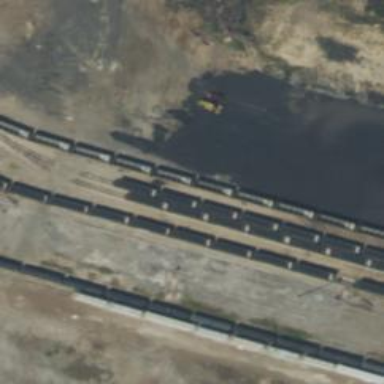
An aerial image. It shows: Railway yard.